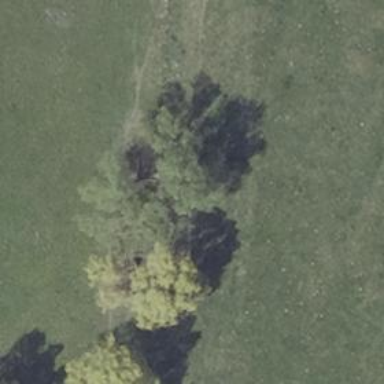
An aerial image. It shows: Deciduous broadleaved tree.